Question: For some strange reason my WPF textbox which is embedded in a scroll viewer get abruptly cut off like in the image below after I have added a lot of text to it. Is there some limit or something that is reached that I can make larger or something?

I do not receive any error messages.
Here is the relevant Xaml:
'''
<Grid x:Name="ContentPanel" Grid.Row="1" Margin="12,0,12,0">
<Button x:Name="Slice_Button" Content="Slice" HorizontalAlignment="Left" Margin="106,0,0,0" VerticalAlignment="Top" Click="Slice_Button_Click" Height="87" Background="#FF0D5B1E"/>
<Button x:Name="CancelButton" Content="Cancel" HorizontalAlignment="Left" Margin="232,0,0,0" VerticalAlignment="Top" Height="87" Click="Button_Click_1" Background="#FFC70E0E"/>
<ScrollViewer x:Name="Scroller" HorizontalAlignment="Left" Height="505" Margin="10,92,0,0" VerticalAlignment="Top" Width="436">
<TextBox x:Name="OutBox" TextWrapping="Wrap" Text="Output will be displayed here" IsReadOnly="True" Margin="2"/>
</ScrollViewer>
</Grid>
'''
Here is the C# I use to add the text:
'''
main.DispatchInvoke(() =>
{
main.OutBox.Text += newText;
main.Scroller.ScrollToVerticalOffset(main.Scroller.ScrollableHeight);
main.Scroller.UpdateLayout();
});
'''
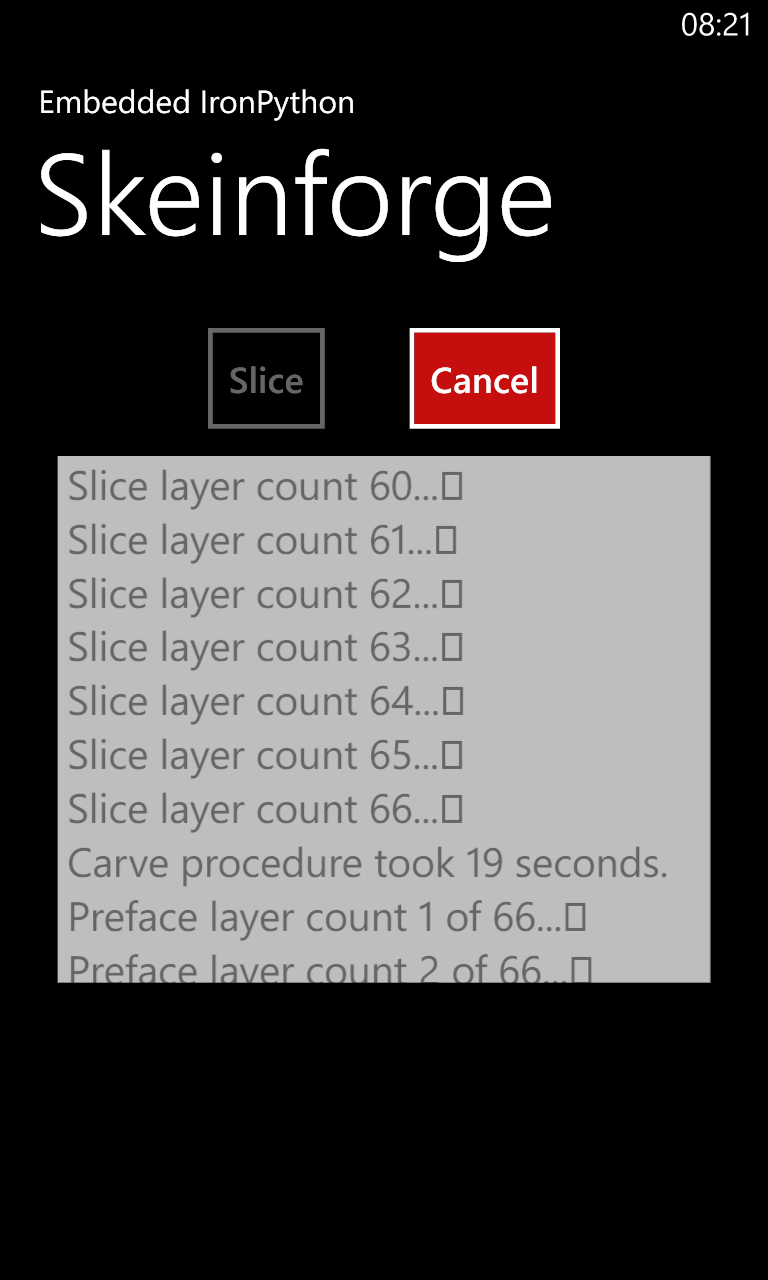
Answer: Ok so I decided to get the windows phone kit and try this out.
'TextBox' as the OP mentioned just wouldn't scroll. Hence I decided to look at it's default 'ControlTemplate'
This is the stripped out 'ControlTemplate' from vs2012 with windows phone 8 sdk for 'TextBox':
'''
<ControlTemplate TargetType="TextBox">
<Grid Background="Transparent">
<!-- VisualState Groups for abt 100 lines -->
<Border x:Name="MainBorder"
Margin="{StaticResource PhoneTouchTargetOverhang}"
Background="{TemplateBinding Background}"
BorderBrush="{TemplateBinding BorderBrush}"
BorderThickness="{TemplateBinding BorderThickness}" />
<Border x:Name="ReadonlyBorder"
Margin="{StaticResource PhoneTouchTargetOverhang}"
Background="Transparent"
BorderBrush="{StaticResource PhoneDisabledBrush}"
BorderThickness="{TemplateBinding BorderThickness}"
Visibility="Collapsed" />
<Border Margin="{StaticResource PhoneTouchTargetOverhang}"
Background="Transparent"
BorderBrush="Transparent"
BorderThickness="{TemplateBinding BorderThickness}">
<ContentControl x:Name="ContentElement"
Margin="{StaticResource PhoneTextBoxInnerMargin}"
HorizontalContentAlignment="Stretch"
VerticalContentAlignment="Stretch"
BorderThickness="0"
Padding="{TemplateBinding Padding}" />
</Border>
</Grid>
</ControlTemplate>
'''
No 'ScrollViewer' just a 'ContentControl'. The following is from vs2012 for a desktop app 'TextBox'
'''
<ControlTemplate TargetType="{x:Type TextBox}">
<Border x:Name="border"
Background="{TemplateBinding Background}"
BorderBrush="{TemplateBinding BorderBrush}"
BorderThickness="{TemplateBinding BorderThickness}"
SnapsToDevicePixels="True">
<ScrollViewer x:Name="PART_ContentHost"
Focusable="False"
HorizontalScrollBarVisibility="Hidden"
VerticalScrollBarVisibility="Hidden" />
</Border>
'''
Also verified this with Snoop by copying the phone template to my desktop app and same behavior.
Not sure abt the reasoning for why it doesn't have a 'ScrollViewer', but adding one in the 'ControlTemplate' sorts the issue out.
Full 'Style' for 'TextBox' with 'ScrollViewer' (Added within "App.xaml" -> '<Application.Resources></Application.Resources>'
'''
<Style x:Key="TextBoxStyle1"
TargetType="TextBox">
<Setter Property="FontFamily"
Value="{StaticResource PhoneFontFamilyNormal}" />
<Setter Property="FontSize"
Value="{StaticResource PhoneFontSizeMediumLarge}" />
<Setter Property="Background"
Value="{StaticResource PhoneTextBoxBrush}" />
<Setter Property="Foreground"
Value="{StaticResource PhoneTextBoxForegroundBrush}" />
<Setter Property="BorderBrush"
Value="{StaticResource PhoneTextBoxBrush}" />
<Setter Property="SelectionBackground"
Value="{StaticResource PhoneAccentBrush}" />
<Setter Property="SelectionForeground"
Value="{StaticResource PhoneTextBoxSelectionForegroundBrush}" />
<Setter Property="BorderThickness"
Value="{StaticResource PhoneBorderThickness}" />
<Setter Property="Padding"
Value="2" />
<Setter Property="Template">
<Setter.Value>
<ControlTemplate TargetType="TextBox">
<Grid Background="Transparent">
<VisualStateManager.VisualStateGroups>
<VisualStateGroup x:Name="CommonStates">
<VisualState x:Name="Normal" />
<VisualState x:Name="MouseOver" />
<VisualState x:Name="Disabled">
<Storyboard>
<ObjectAnimationUsingKeyFrames Storyboard.TargetName="MainBorder"
Storyboard.TargetProperty="Background">
<DiscreteObjectKeyFrame KeyTime="0"
Value="Transparent" />
</ObjectAnimationUsingKeyFrames>
<ObjectAnimationUsingKeyFrames Storyboard.TargetName="MainBorder"
Storyboard.TargetProperty="BorderBrush">
<DiscreteObjectKeyFrame KeyTime="0"
Value="{StaticResource PhoneDisabledBrush}" />
</ObjectAnimationUsingKeyFrames>
<ObjectAnimationUsingKeyFrames Storyboard.TargetName="ContentElement"
Storyboard.TargetProperty="Foreground">
<DiscreteObjectKeyFrame KeyTime="0"
Value="{StaticResource PhoneDisabledBrush}" />
</ObjectAnimationUsingKeyFrames>
</Storyboard>
</VisualState>
<VisualState x:Name="ReadOnly">
<Storyboard>
<ObjectAnimationUsingKeyFrames Storyboard.TargetName="MainBorder"
Storyboard.TargetProperty="Visibility">
<DiscreteObjectKeyFrame KeyTime="0">
<DiscreteObjectKeyFrame.Value>
<Visibility>Collapsed</Visibility>
</DiscreteObjectKeyFrame.Value>
</DiscreteObjectKeyFrame>
</ObjectAnimationUsingKeyFrames>
<ObjectAnimationUsingKeyFrames Storyboard.TargetName="ReadonlyBorder"
Storyboard.TargetProperty="Visibility">
<DiscreteObjectKeyFrame KeyTime="0">
<DiscreteObjectKeyFrame.Value>
<Visibility>Visible</Visibility>
</DiscreteObjectKeyFrame.Value>
</DiscreteObjectKeyFrame>
</ObjectAnimationUsingKeyFrames>
<ObjectAnimationUsingKeyFrames Storyboard.TargetName="ReadonlyBorder"
Storyboard.TargetProperty="Background">
<DiscreteObjectKeyFrame KeyTime="0"
Value="{StaticResource PhoneTextBoxBrush}" />
</ObjectAnimationUsingKeyFrames>
<ObjectAnimationUsingKeyFrames Storyboard.TargetName="ReadonlyBorder"
Storyboard.TargetProperty="BorderBrush">
<DiscreteObjectKeyFrame KeyTime="0"
Value="{StaticResource PhoneTextBoxBrush}" />
</ObjectAnimationUsingKeyFrames>
<ObjectAnimationUsingKeyFrames Storyboard.TargetName="ContentElement"
Storyboard.TargetProperty="Foreground">
<DiscreteObjectKeyFrame KeyTime="0"
Value="{StaticResource PhoneTextBoxReadOnlyBrush}" />
</ObjectAnimationUsingKeyFrames>
</Storyboard>
</VisualState>
</VisualStateGroup>
<VisualStateGroup x:Name="FocusStates">
<VisualState x:Name="Focused">
<Storyboard>
<ObjectAnimationUsingKeyFrames Storyboard.TargetName="MainBorder"
Storyboard.TargetProperty="Background">
<DiscreteObjectKeyFrame KeyTime="0"
Value="{StaticResource PhoneTextBoxEditBackgroundBrush}" />
</ObjectAnimationUsingKeyFrames>
<ObjectAnimationUsingKeyFrames Storyboard.TargetName="MainBorder"
Storyboard.TargetProperty="BorderBrush">
<DiscreteObjectKeyFrame KeyTime="0"
Value="{StaticResource PhoneTextBoxEditBorderBrush}" />
</ObjectAnimationUsingKeyFrames>
</Storyboard>
</VisualState>
<VisualState x:Name="Unfocused" />
</VisualStateGroup>
</VisualStateManager.VisualStateGroups>
<Border x:Name="MainBorder"
Margin="{StaticResource PhoneTouchTargetOverhang}"
Background="{TemplateBinding Background}"
BorderBrush="{TemplateBinding BorderBrush}"
BorderThickness="{TemplateBinding BorderThickness}" />
<Border x:Name="ReadonlyBorder"
Margin="{StaticResource PhoneTouchTargetOverhang}"
Background="Transparent"
BorderBrush="{StaticResource PhoneDisabledBrush}"
BorderThickness="{TemplateBinding BorderThickness}"
Visibility="Collapsed" />
<Border Margin="{StaticResource PhoneTouchTargetOverhang}"
Background="Transparent"
BorderBrush="Transparent"
BorderThickness="{TemplateBinding BorderThickness}">
<ScrollViewer>
<ContentControl x:Name="ContentElement"
Margin="{StaticResource PhoneTextBoxInnerMargin}"
HorizontalContentAlignment="Stretch"
VerticalContentAlignment="Stretch"
BorderThickness="0"
Padding="{TemplateBinding Padding}" />
</ScrollViewer>
</Border>
</Grid>
</ControlTemplate>
</Setter.Value>
</Setter>
</Style>
'''
usage:
'''
<Grid x:Name="ContentPanel"
Grid.Row="1"
Margin="12,0,12,0">
<Grid.RowDefinitions>
<RowDefinition Height="Auto" />
<RowDefinition Height="*" />
</Grid.RowDefinitions>
<StackPanel Grid.Row="0"
HorizontalAlignment="Center"
Orientation="Horizontal">
<Button x:Name="Slice_Button"
Margin="10 0"
Background="#FF0D5B1E"
Content="Slice" />
<Button x:Name="CancelButton"
Margin="10 0"
Background="#FFC70E0E"
Content="Cancel" />
</StackPanel>
<TextBox x:Name="OutBox"
Grid.Row="1"
Margin="10"
IsReadOnly="True"
Style="{StaticResource TextBoxStyle1}"
Text="Output will be displayed here"
TextWrapping="Wrap" />
</Grid>
'''
Do note just wrapping the 'TextBox' in a 'ScrollViewer' scroll's the entire control than just the content within it which might not be very appealing from a UX POV
<URL>